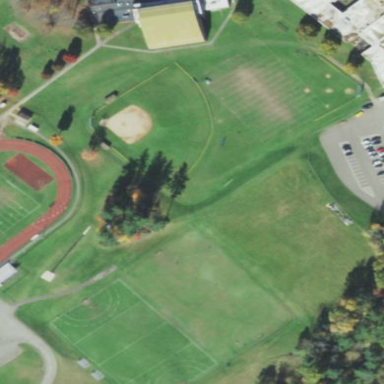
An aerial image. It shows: Baseball pitch for leisure land activities.